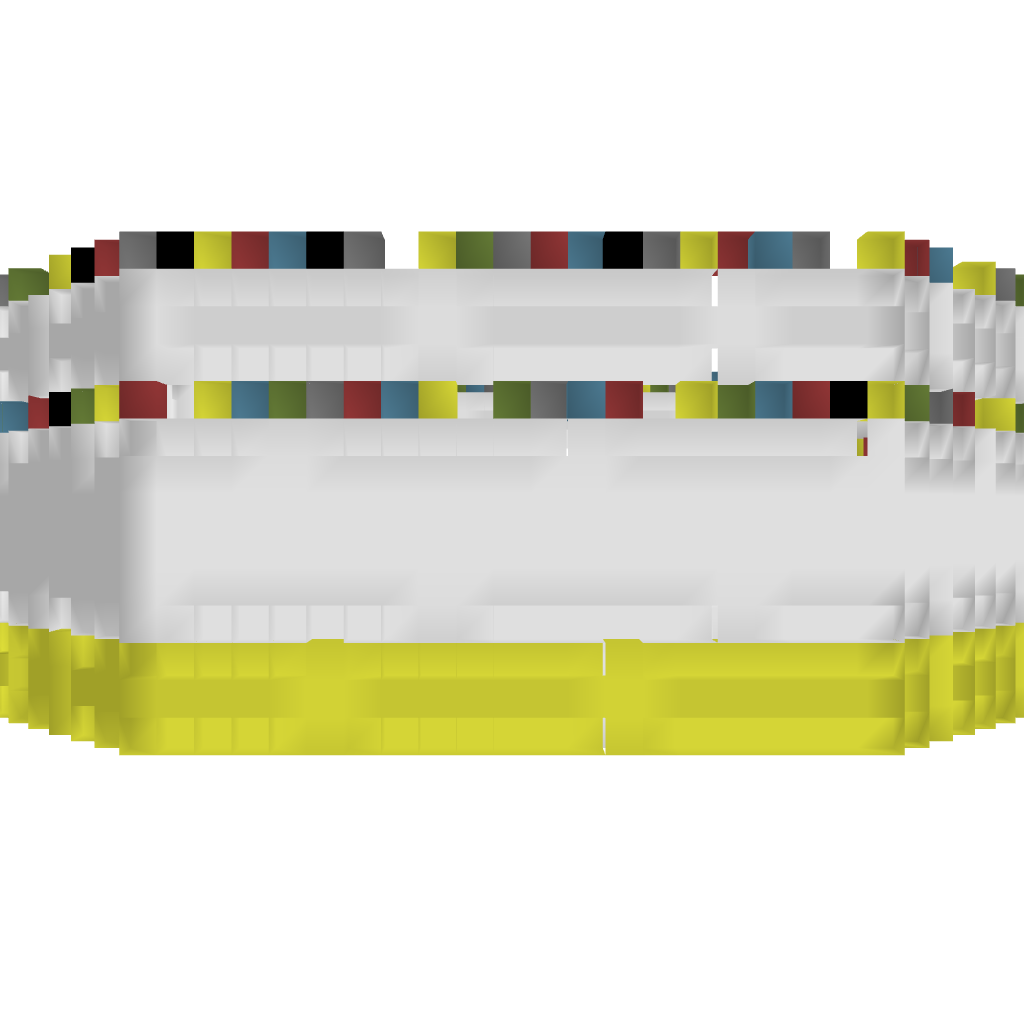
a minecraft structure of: Color Shuffle Circle bad low quality